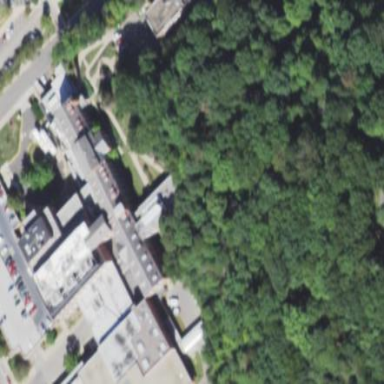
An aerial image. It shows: Hospital building.